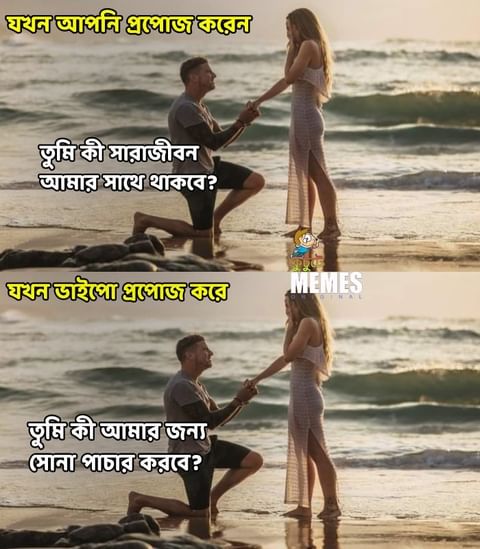
Text: ঘখন আপনি প্রপোজ করেন তুমি কী সারাজীবন আমার সাথে থাকবে? ঘখন ভাইপো প্রপোজ করে তুমি কী আমার জন্য সোনা পাচার করবে?
Label: Hate
Hate category: Political
Targeted group: Organization